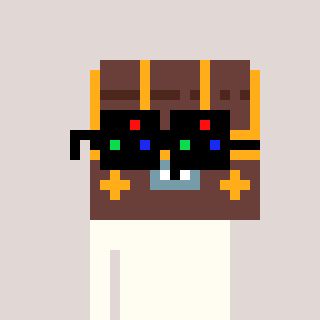
a pixel art character with square black sunglasses, a treasure chest-shaped head and a gold-colored body on a warm background